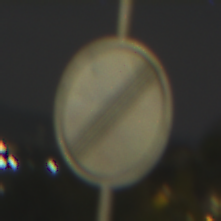
Verkehrszeichen: EndeSaemtlicherBegrenzungen
Umgebung: Outdoor, Urban
Tageszeit: Night
Wetter: PartlyCloudy
Licht: Artificial
Jahreszeit: NotSpecified
Kontrast: HighContrast